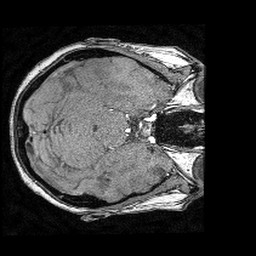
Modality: angio
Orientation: axial
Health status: ill
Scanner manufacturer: philips
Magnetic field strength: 3 T
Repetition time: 0.01827 s
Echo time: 0.003361 s